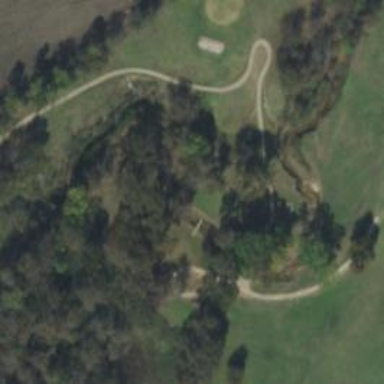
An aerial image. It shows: Pathway for golfing.